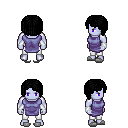
a pixel art fantasy rpg character, male body template, dark elf, purple skin, chain tabard jacket, white pants, black pageboy hairstyle, white cloth bracers, white slippers, four views (front, back, left, right), 2x2 character sprite sheet, small pixel art, hard edges, no anti-aliasing